Question: I am working on the front end of a web project. To fit the design of the website, I want my radio buttons to look like these:

So I headed over to <URL> and started reading, so that I may implement this myself. I have gone ahead and created the three icons above in illustrator and saved them to my web project.
'''
<section>
<div class="radio">
<input type="radio" class="radio-btn" name="person" id="radio-btn-james" value="James" checked>
<label for="radio-btn-james">James</label>
</div><!-- .radio -->
<div class="radio">
<input type="radio" class="radio-btn" name="person" id="radio-btn-michael" value="Michael">
<label for="radio-btn-michael">Michael</label>
</div><!-- .radio -->
<div class="radio">
<input type="radio" class="radio-btn" name="person" id="radio-btn-andy" value="Andy">
<label for="radio-btn-andy">Andy</label>
</div><!-- .radio -->
</section>
'''
'''
section {
padding: 50px;
}
/* RADIO BUTTON STYLING */
.radio-btn {
margin: 0px;
padding: 0px;
box-sizing: border-box;
}
.radio-btn {
position: absolute;
clip: rect(0, 0, 0, 0);
clip: rect(0 0 0 0);
}
.radio-btn,
.radio-btn + label::before {
content: url('radio_unchecked.png');
}
.radio-btn:checked + label::before {
content: url('radio_checked.png');
}
.radio-btn:hover,
.radio-btn:hover + label::before {
content: url('radio_hover.png');
}
.radio label {
padding-left: 20px;
}
'''
But I'm getting weird behavior! I have created a <URL> of what I have.
1. Radio buttons won't tick (icon doesn't change).
2. As I hover, icon changes for the wrong radio button, not the one I hovered over!
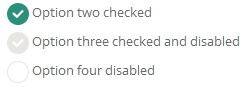
Answer: This will solve it: <URL>
'''
<section>
<div class="radio">
<input type="radio" name="person" id="radio-1" value="James">
<label for="radio-1">James</label>
</div>
<div class="radio">
<input type="radio" name="person" id="radio-2" value="Michael">
<label for="radio-2">Michael</label>
</div>
<div class="radio">
<input type="radio" name="person" id="radio-3" value="Andy">
<label for="radio-3">Andy</label>
</div>
</section>
'''
'''
.radio input[type=radio] {
visibility: hidden;
}
.radio input + label::before {
content: url('http://i61.tinypic.com/k9umie.png');
margin-right:5px;
}
.radio input:checked + label::before {
content: url('http://i62.tinypic.com/5mjspc.png');
}
.radio input:hover + label::before {
content: url('http://i62.tinypic.com/kasc5k.png');
}
'''